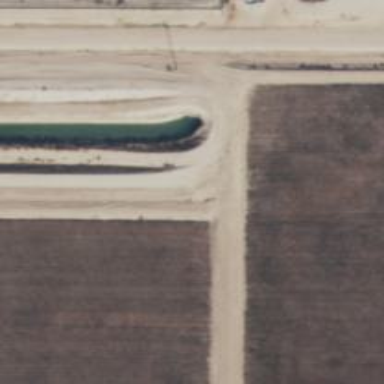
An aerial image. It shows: Irrigation canal used for providing water to the land.